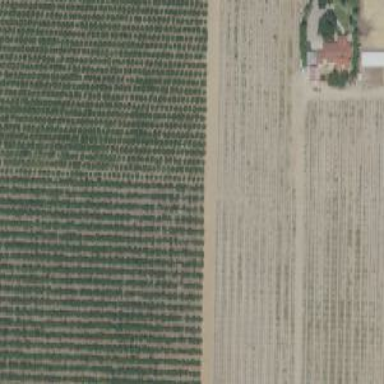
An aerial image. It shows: Orchard filled with peach trees.